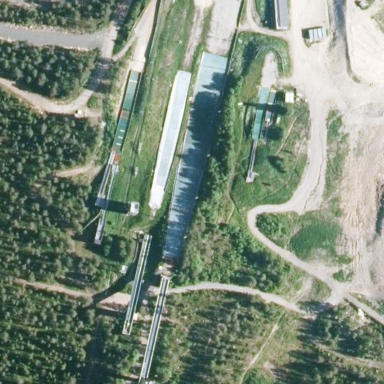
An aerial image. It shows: Ski jump landing pitch used for the sport of ski jumping.